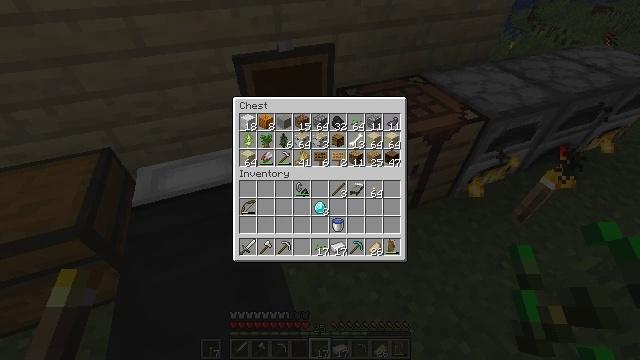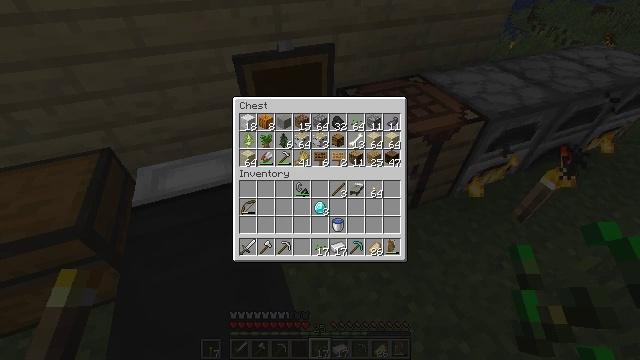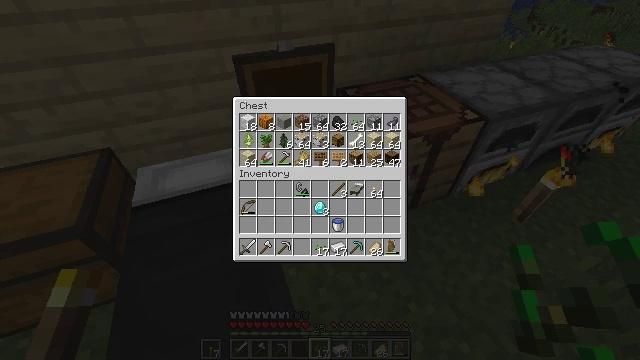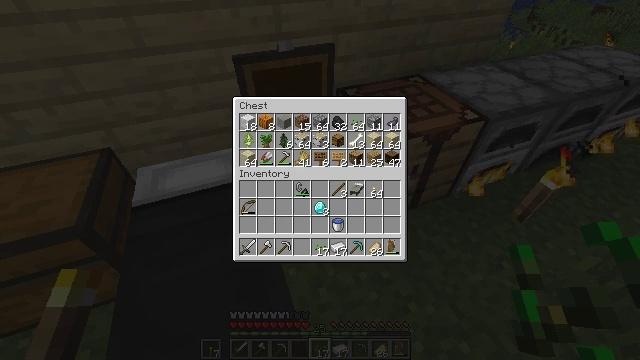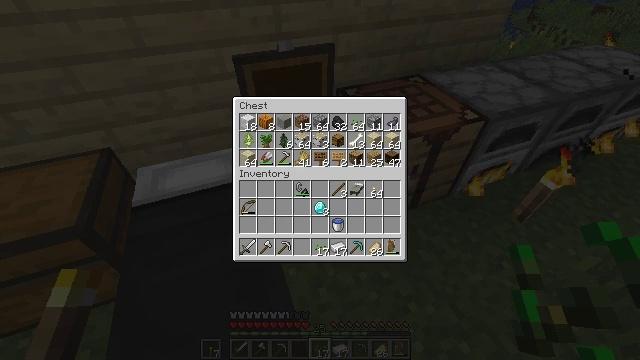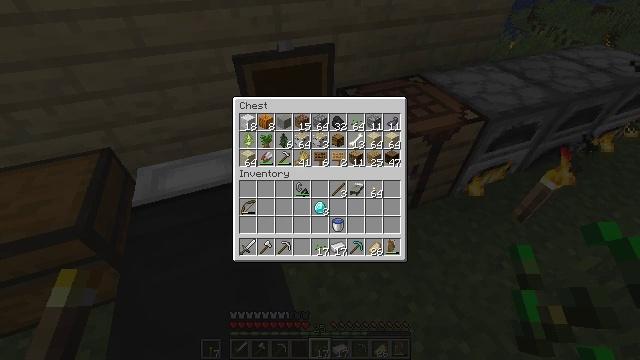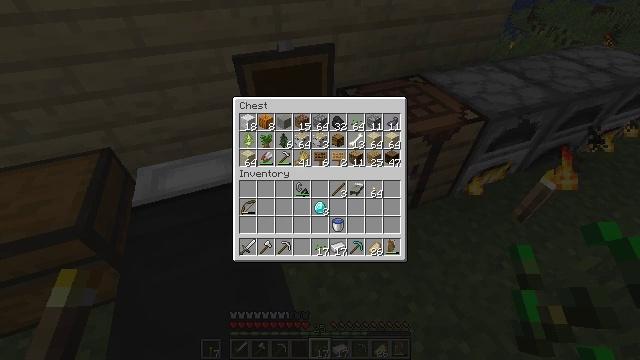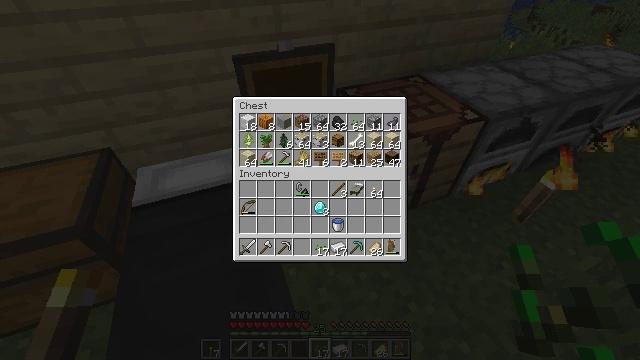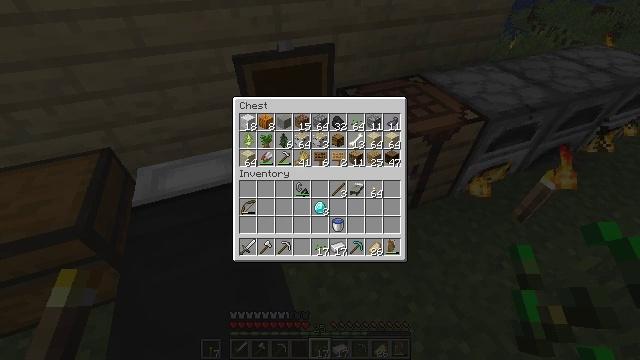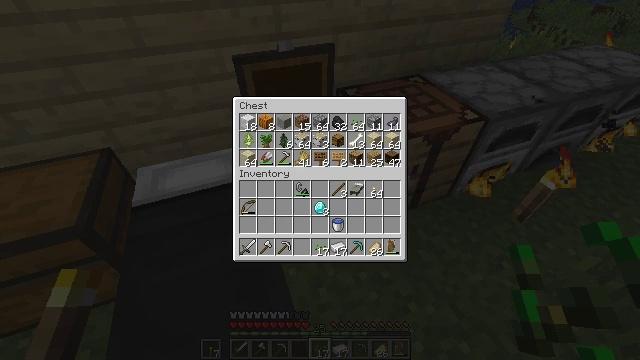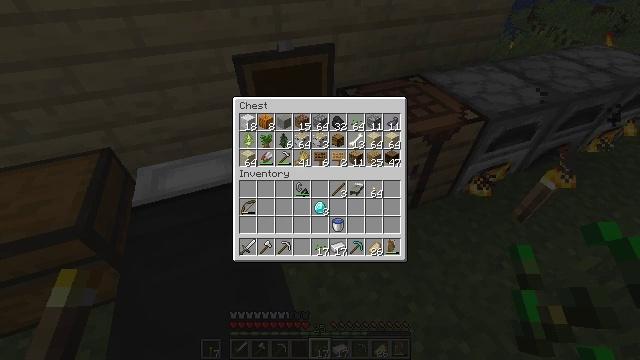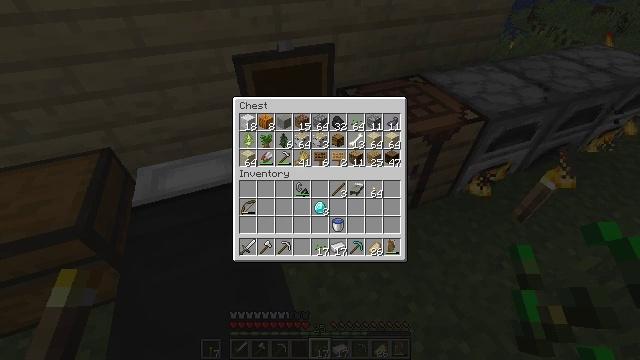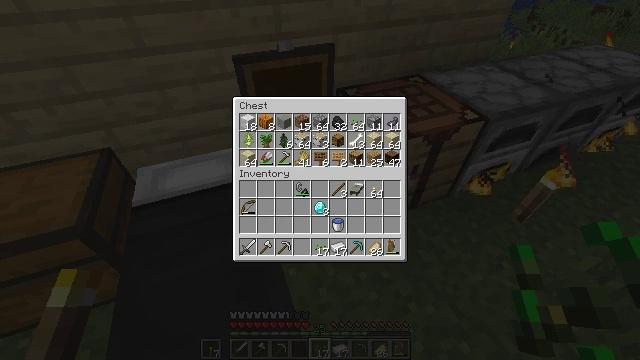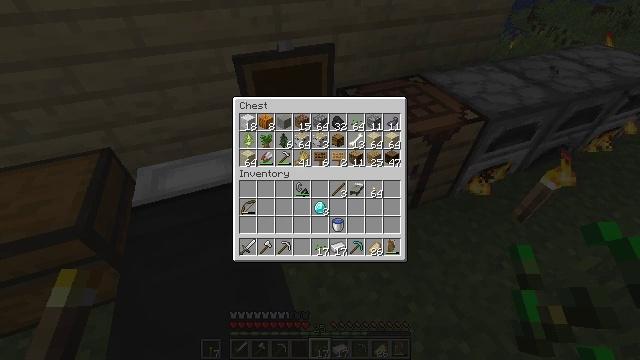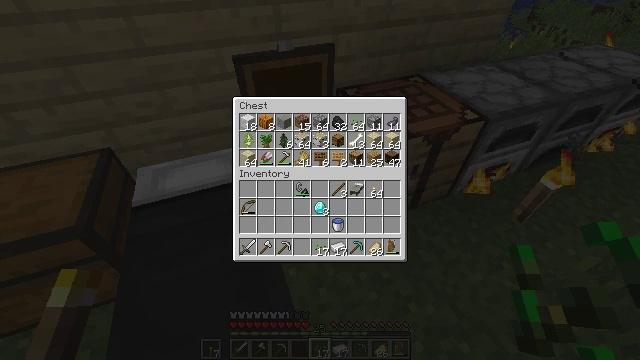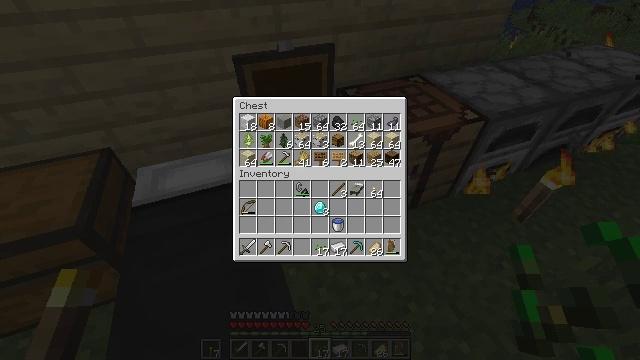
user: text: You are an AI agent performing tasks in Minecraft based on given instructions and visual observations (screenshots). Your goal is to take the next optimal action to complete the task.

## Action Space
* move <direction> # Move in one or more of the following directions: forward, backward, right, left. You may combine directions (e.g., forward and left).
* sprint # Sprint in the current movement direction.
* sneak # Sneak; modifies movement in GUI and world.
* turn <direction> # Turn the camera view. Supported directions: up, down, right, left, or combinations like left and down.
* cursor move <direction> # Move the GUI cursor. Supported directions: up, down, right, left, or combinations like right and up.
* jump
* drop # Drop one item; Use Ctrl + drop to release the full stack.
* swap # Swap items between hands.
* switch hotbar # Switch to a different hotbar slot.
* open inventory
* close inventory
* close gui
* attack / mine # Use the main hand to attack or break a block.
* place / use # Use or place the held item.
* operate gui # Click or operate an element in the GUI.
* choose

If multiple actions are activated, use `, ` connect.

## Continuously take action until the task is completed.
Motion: motion action
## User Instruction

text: Use gold ore and smelt a gold ingot.
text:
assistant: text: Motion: no_op
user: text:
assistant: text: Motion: no_op
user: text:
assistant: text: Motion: no_op
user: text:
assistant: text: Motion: no_op
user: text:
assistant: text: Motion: no_op
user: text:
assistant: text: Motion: no_op
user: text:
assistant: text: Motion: no_op
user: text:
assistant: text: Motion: no_op
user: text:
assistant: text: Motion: no_op
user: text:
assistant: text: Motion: no_op
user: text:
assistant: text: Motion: no_op
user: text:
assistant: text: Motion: no_op
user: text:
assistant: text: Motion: no_op
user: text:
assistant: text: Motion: no_op
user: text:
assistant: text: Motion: no_op
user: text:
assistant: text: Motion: no_op
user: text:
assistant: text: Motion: no_op
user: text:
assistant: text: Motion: no_op
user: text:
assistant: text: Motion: no_op
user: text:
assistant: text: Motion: no_op
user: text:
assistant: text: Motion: no_op
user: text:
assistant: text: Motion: no_op
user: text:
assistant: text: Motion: no_op
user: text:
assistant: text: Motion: no_op
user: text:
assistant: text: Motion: no_op
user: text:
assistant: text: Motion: no_op
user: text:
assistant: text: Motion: no_op
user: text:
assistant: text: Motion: no_op
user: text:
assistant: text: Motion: no_op
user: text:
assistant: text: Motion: no_op